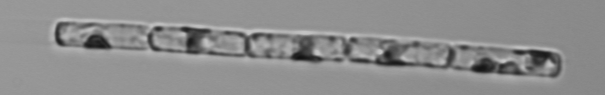
Label: Guinardia_delicatula